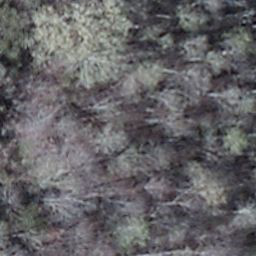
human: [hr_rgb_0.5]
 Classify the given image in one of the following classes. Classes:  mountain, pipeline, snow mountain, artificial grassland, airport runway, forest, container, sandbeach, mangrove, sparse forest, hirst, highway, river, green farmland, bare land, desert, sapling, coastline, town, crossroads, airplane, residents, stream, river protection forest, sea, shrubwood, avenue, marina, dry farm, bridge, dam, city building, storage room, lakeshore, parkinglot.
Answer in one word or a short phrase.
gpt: shrubwood